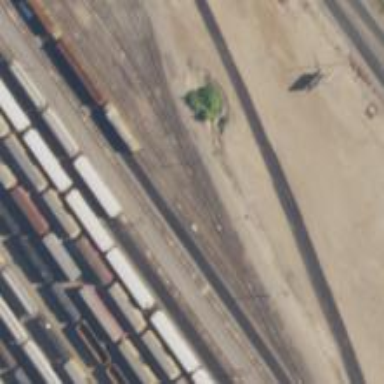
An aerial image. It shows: Railway yard.